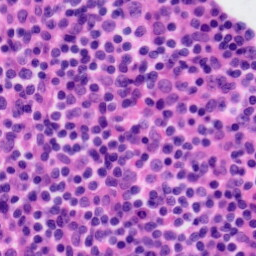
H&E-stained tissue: Tonsil